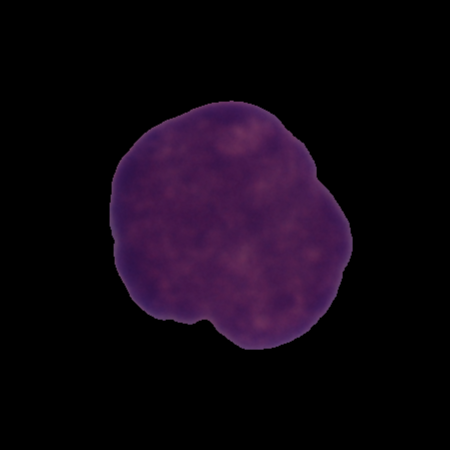
Label: cancer